Question: is there a possibility to show data that is two-factorial in a table using R?
Please consider my example with replicates.
So one has two or more values in every cell.
I tried using ftable() and table() but am not getting anywhere :(
Thank you so much for helping
Example input
'''
A B Value
1 1 1.2
1 1 1.4
1 2 2.1
1 2 2.0
2 1 1.1
2 1 1.2
2 2 3.1
2 2 3.1
'''
Desired output, something like

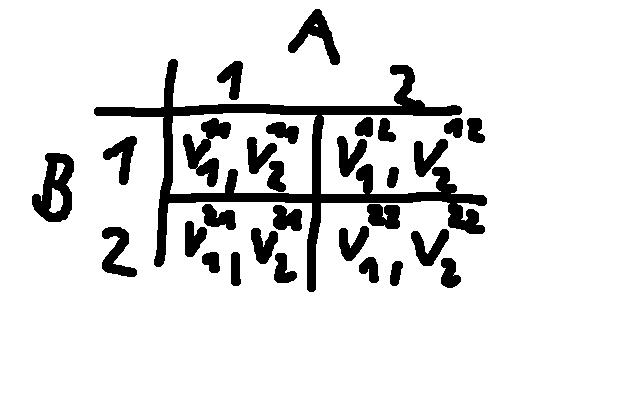
Answer: Perhaps something like the following would be helpful:
'''
library(data.table)
library(reshape2)
dcast.data.table(
as.data.table(df)[, ':='(A = paste0("A", A), ## Prefix A values with "A"
B = paste0("B", B))], ## Prefix B values with "B"
A ~ B, value.var = "Value", ## Our casting formula
fun.aggregate = function(x) ## Our aggregation formula
paste(sprintf("%2.2f", x), collapse = "/")) ## sprintf -> uniform format
# A B1 B2
# 1: A1 1.20/1.40 2.10/2.00
# 2: A2 1.10/1.20 3.10/3.10
'''
I've added comments in the code to explain what's going on at each step.